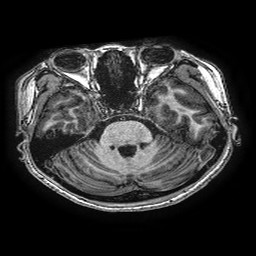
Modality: T1w
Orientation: coronal
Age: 18
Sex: female
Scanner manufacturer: ge
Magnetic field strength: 3 T
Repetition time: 0.00766 s
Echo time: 0.003476 s